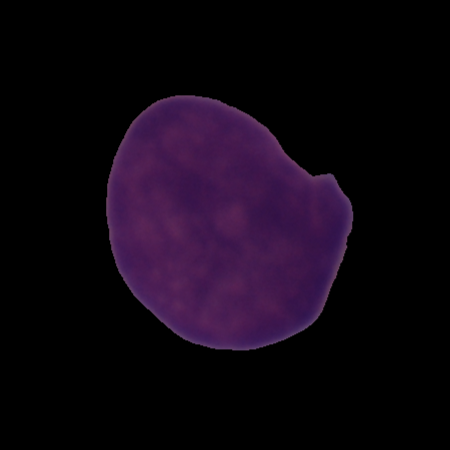
Label: cancer